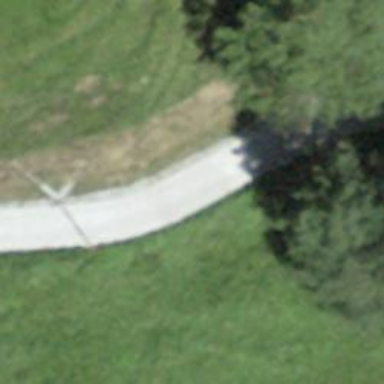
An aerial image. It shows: Unclassified road.